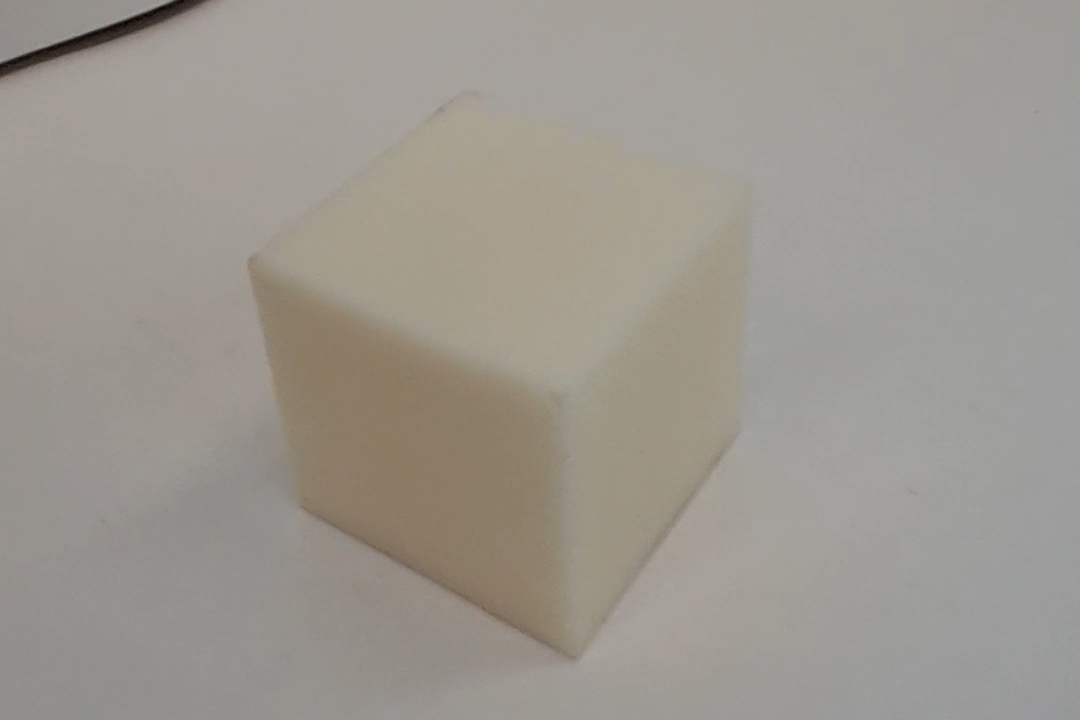
Label: Cuboid